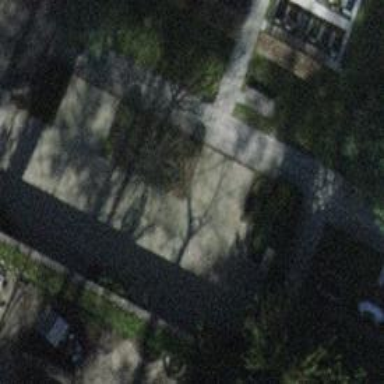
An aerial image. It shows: Footway made of paving stones.